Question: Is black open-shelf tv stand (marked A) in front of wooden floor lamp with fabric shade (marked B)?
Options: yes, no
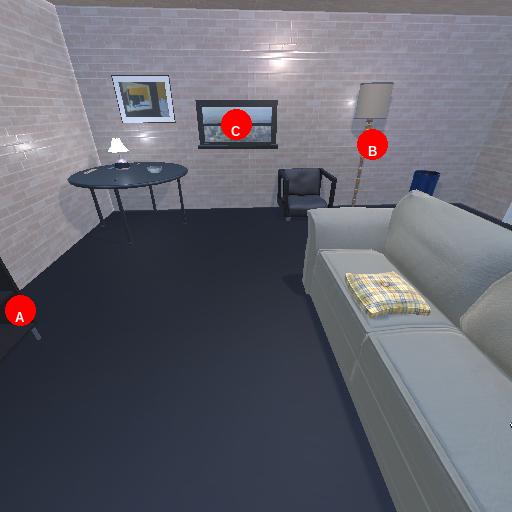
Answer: yes